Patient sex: M
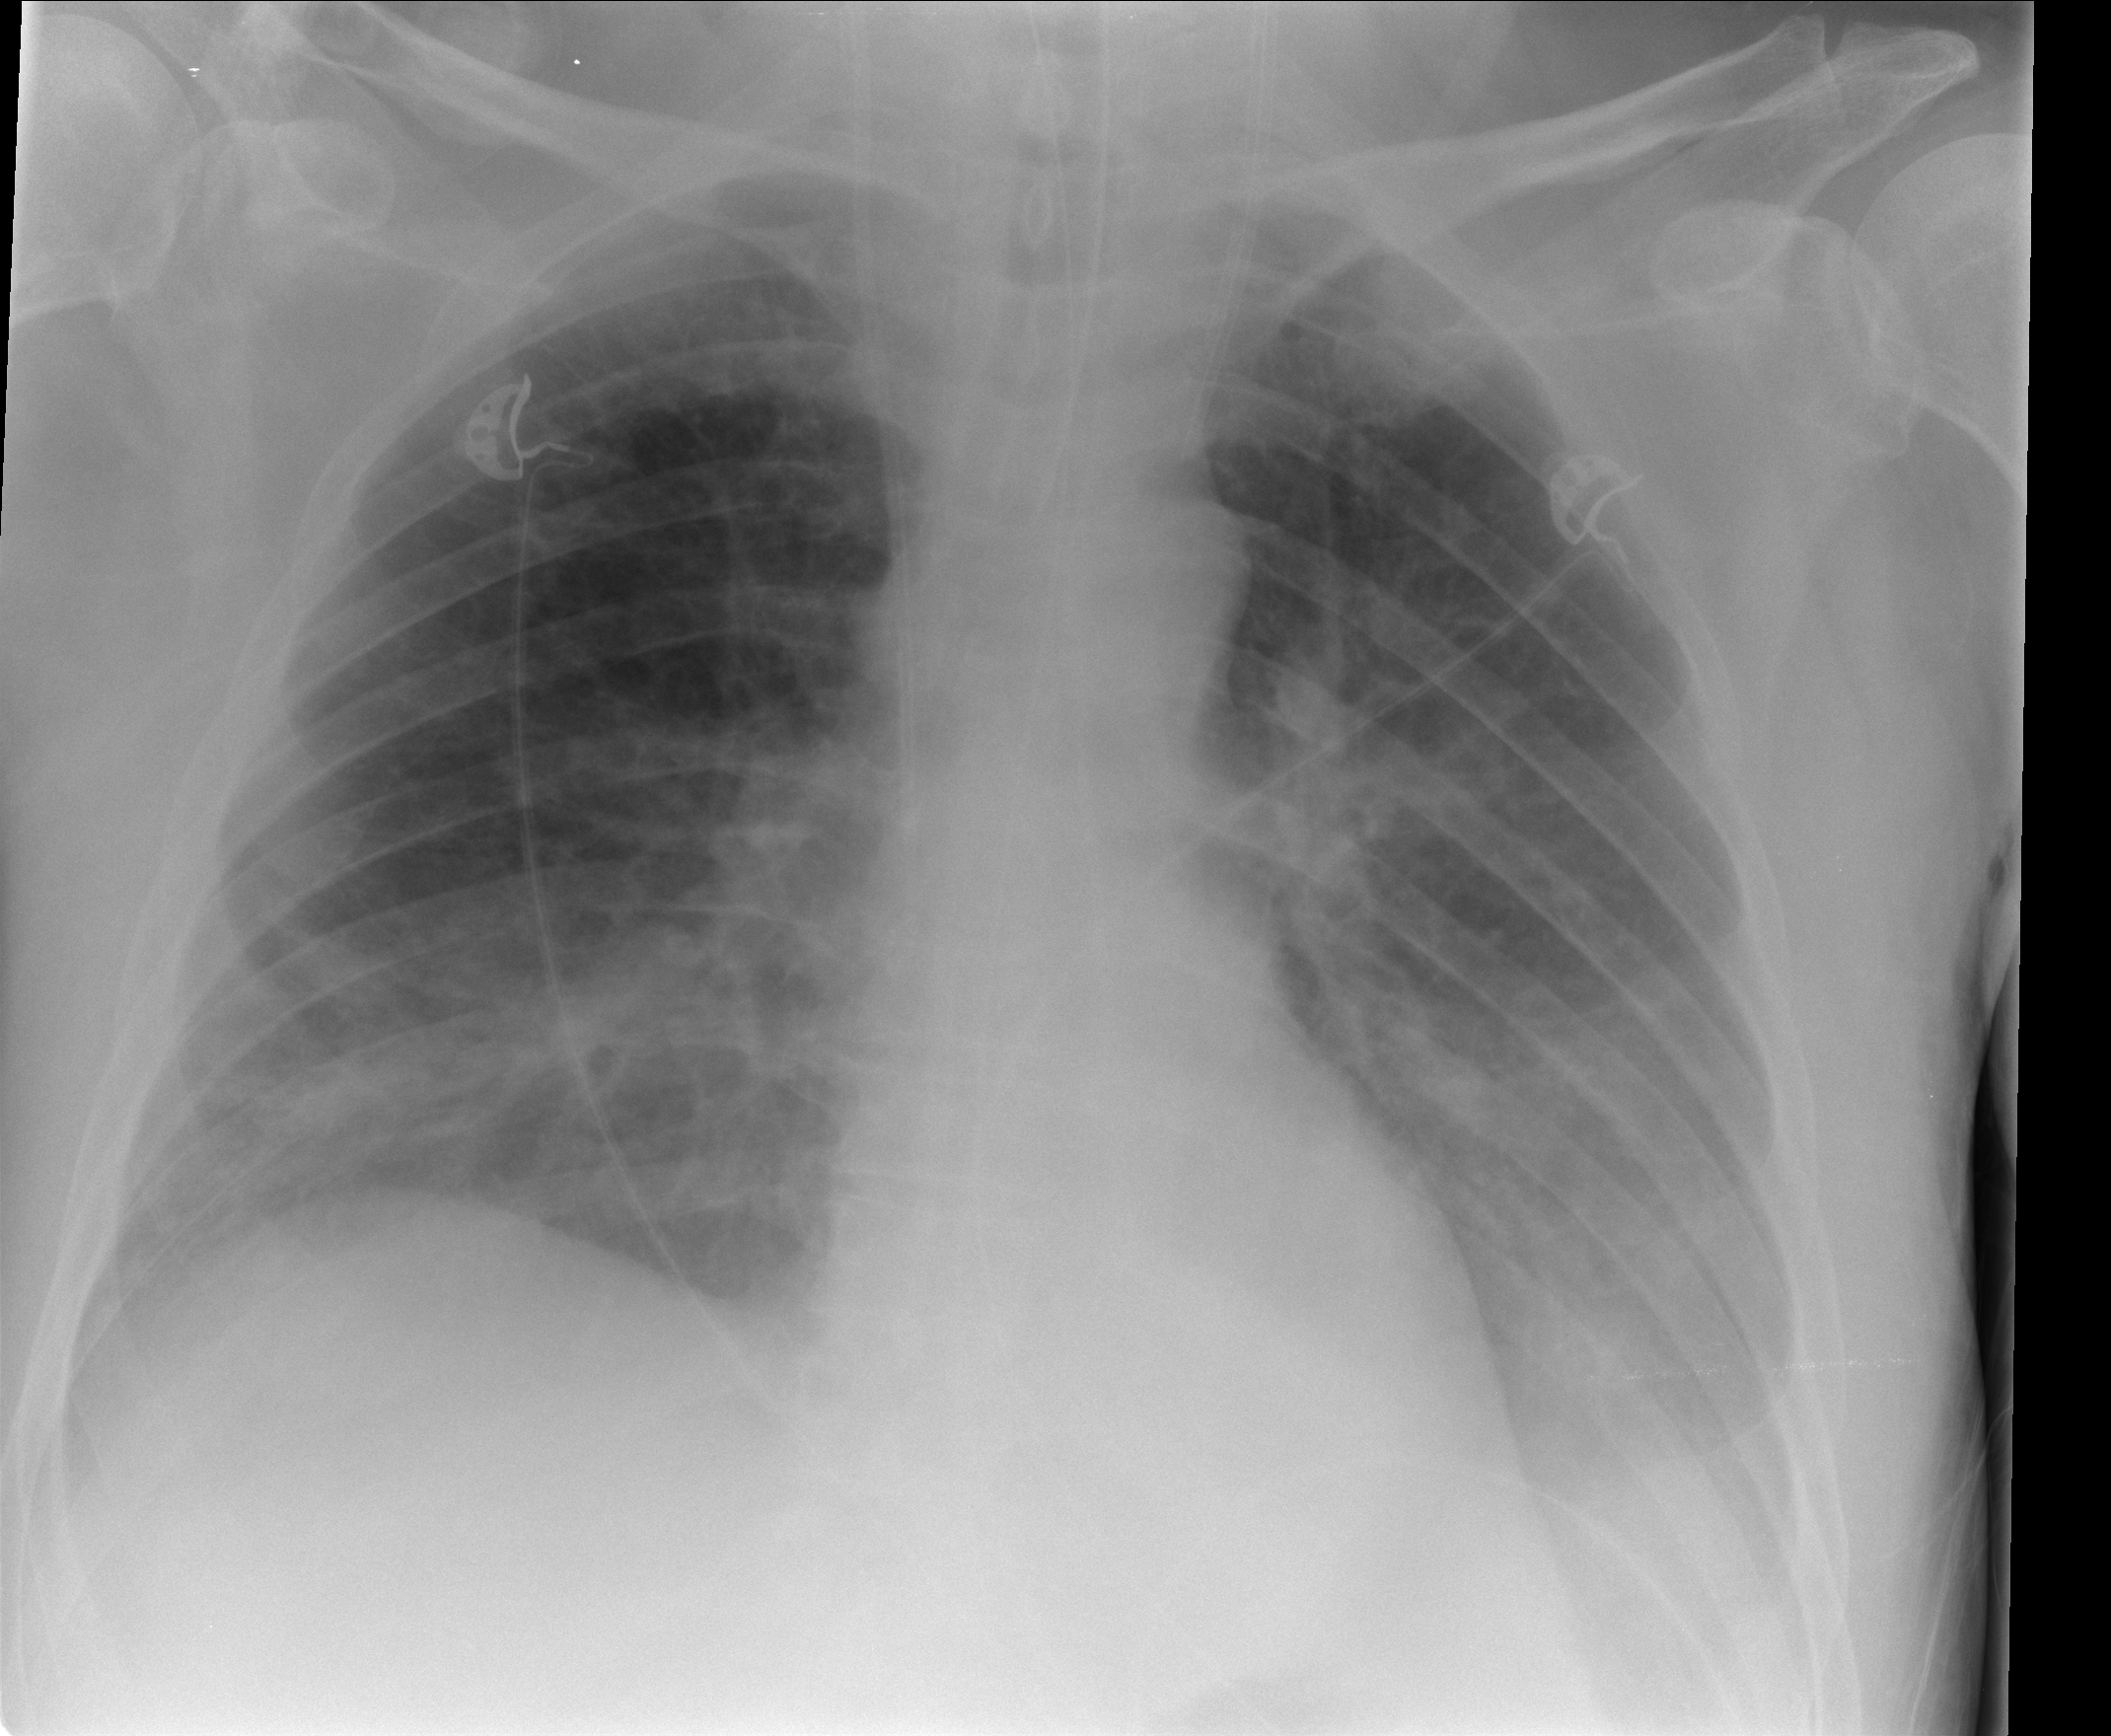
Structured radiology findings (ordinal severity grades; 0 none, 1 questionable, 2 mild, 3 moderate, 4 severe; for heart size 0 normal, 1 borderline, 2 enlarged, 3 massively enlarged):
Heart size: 0
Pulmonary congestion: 0
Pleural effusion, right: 0
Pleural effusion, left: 2
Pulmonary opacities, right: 0
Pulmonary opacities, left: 0
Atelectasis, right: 2
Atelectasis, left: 2